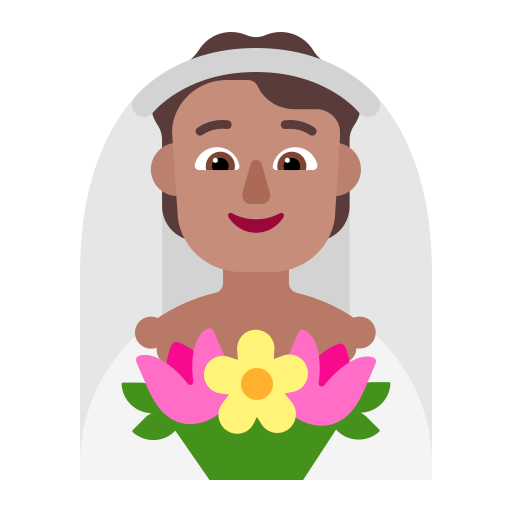
person with veil flat